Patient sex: F
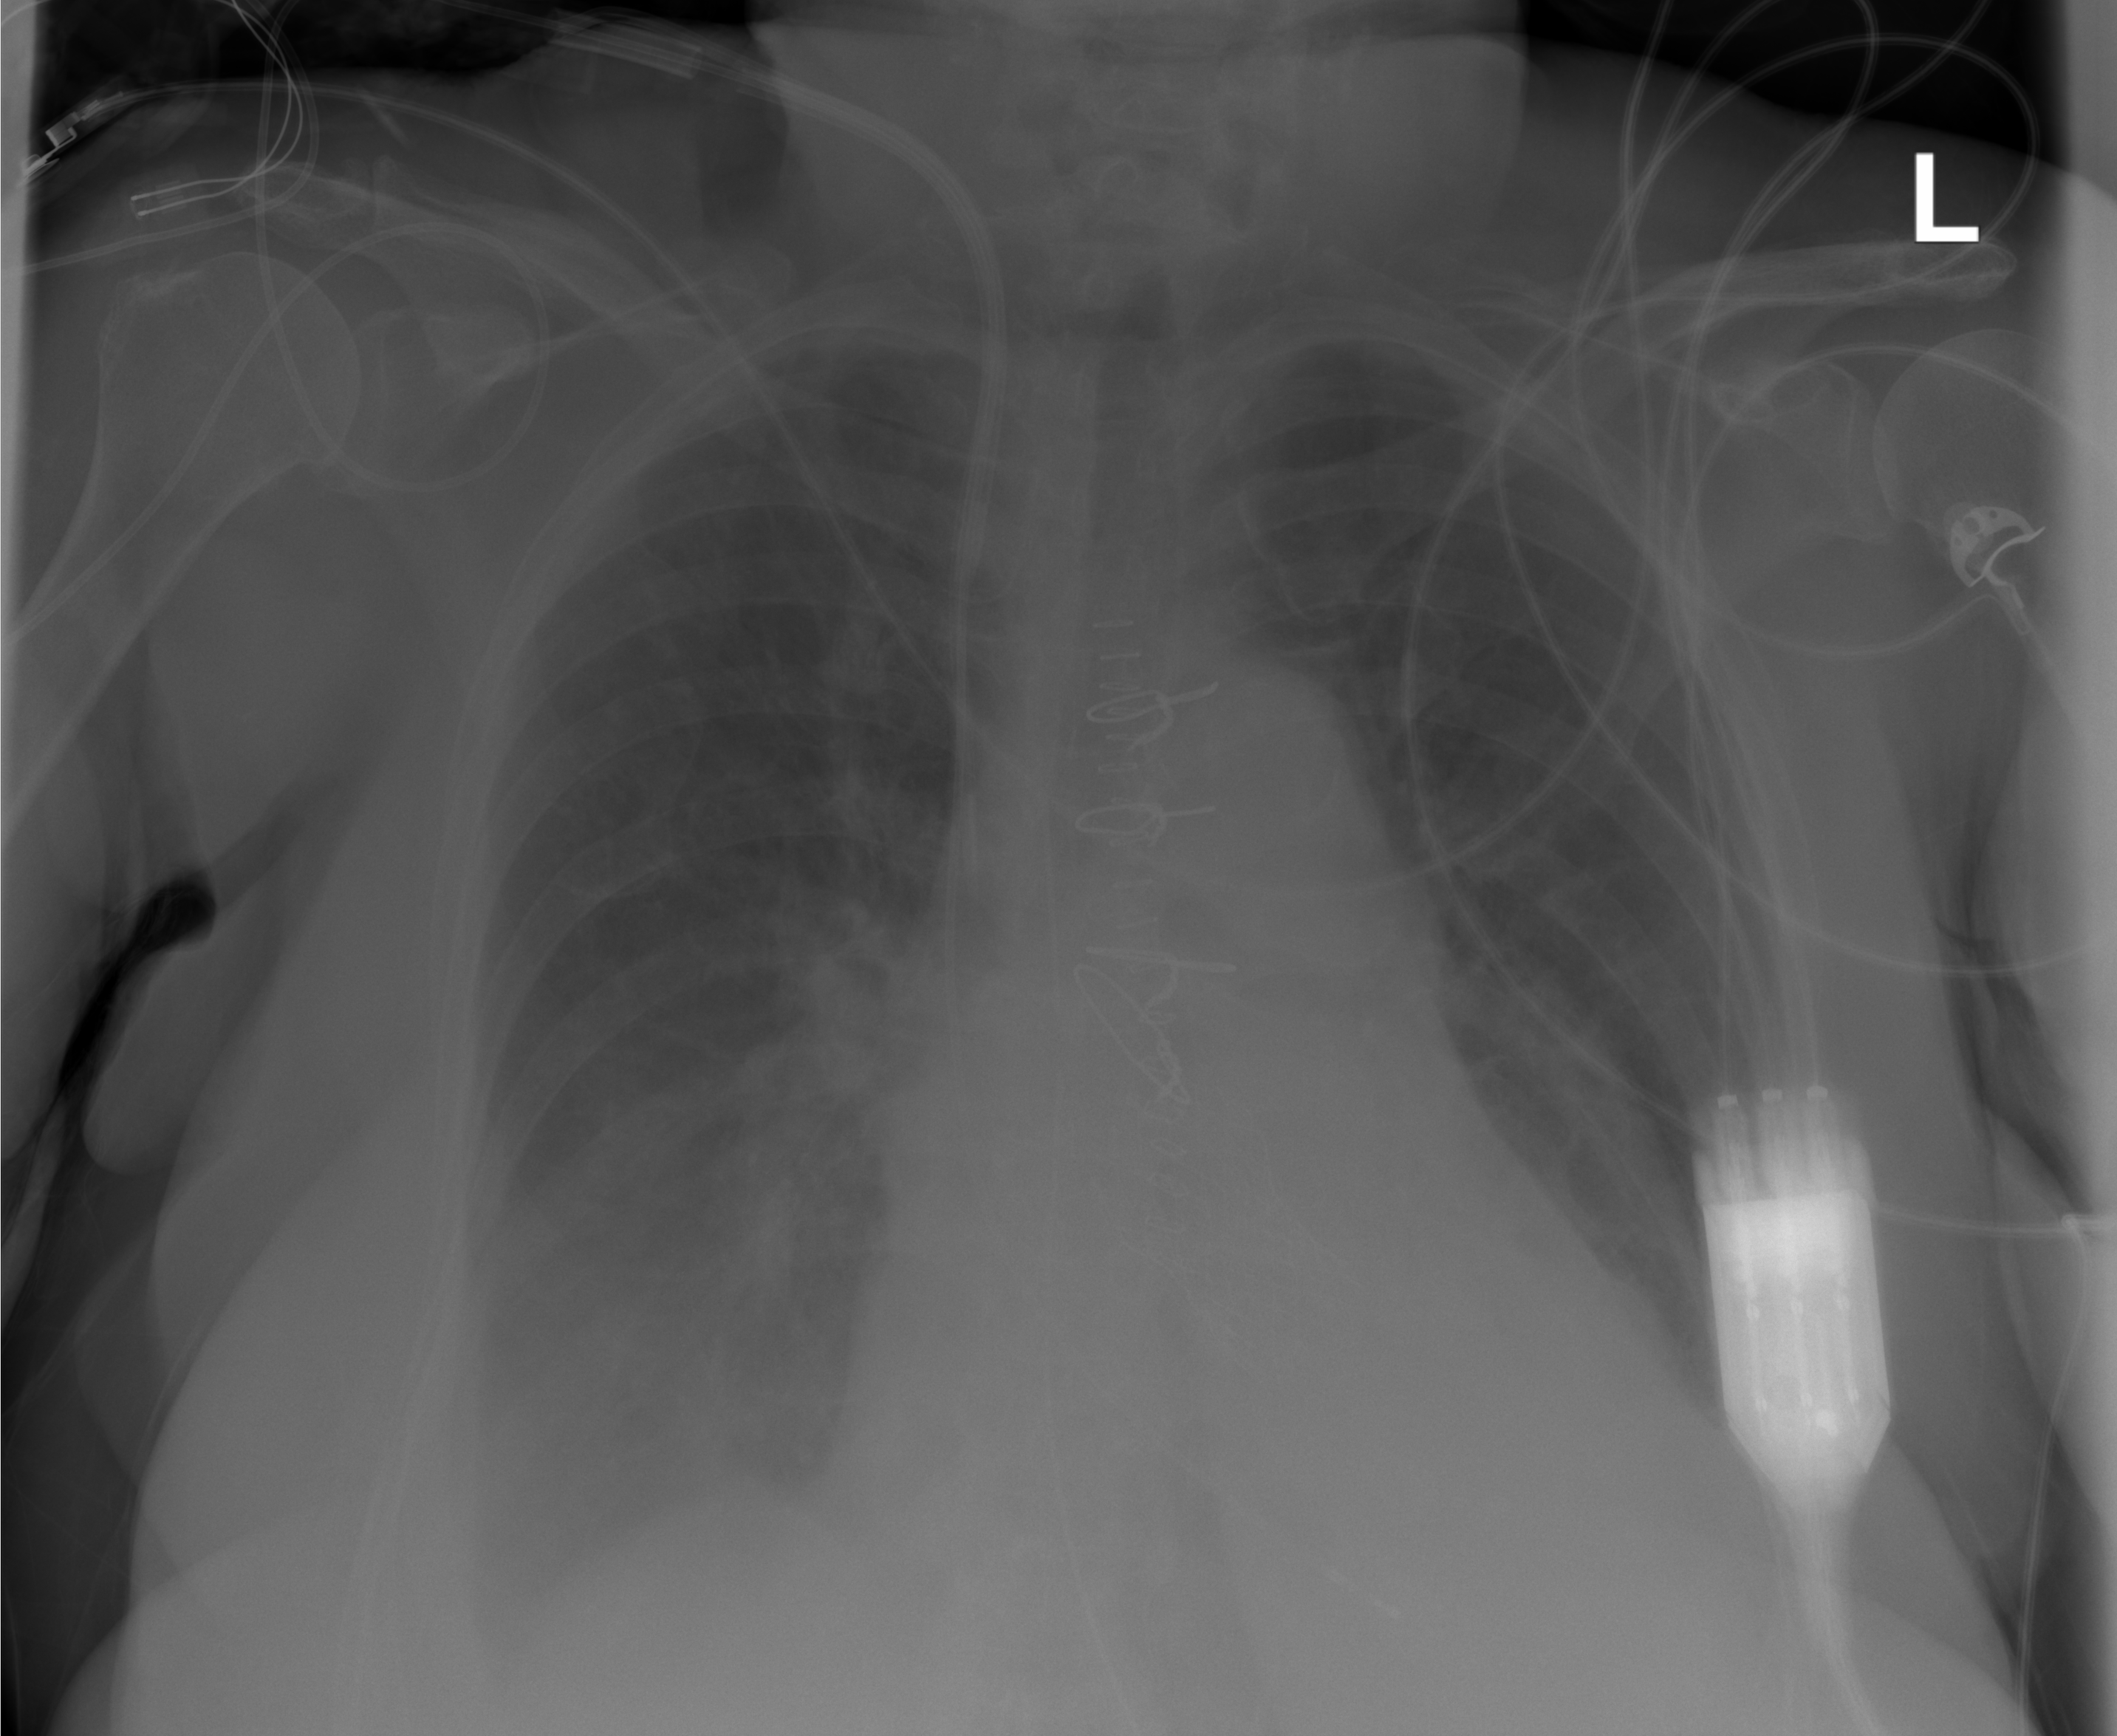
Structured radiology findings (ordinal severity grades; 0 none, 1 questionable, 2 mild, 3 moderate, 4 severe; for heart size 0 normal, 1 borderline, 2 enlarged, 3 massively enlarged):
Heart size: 3
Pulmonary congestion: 1
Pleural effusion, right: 3
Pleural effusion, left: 2
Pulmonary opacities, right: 0
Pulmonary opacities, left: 0
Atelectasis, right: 0
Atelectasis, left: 2